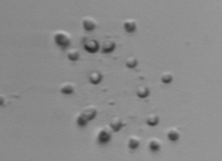
Label: Parvicorbicula_socialis